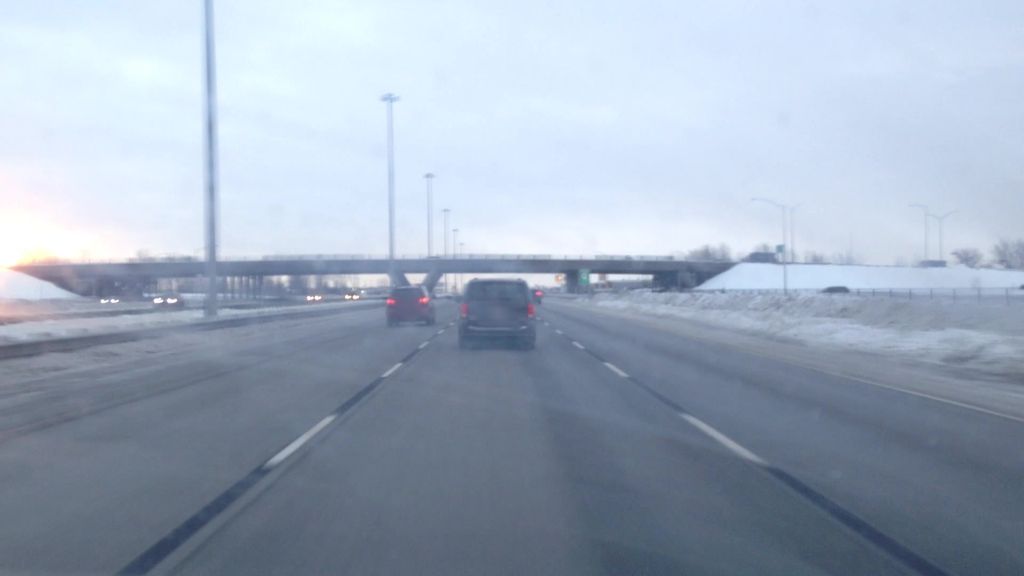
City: montreal